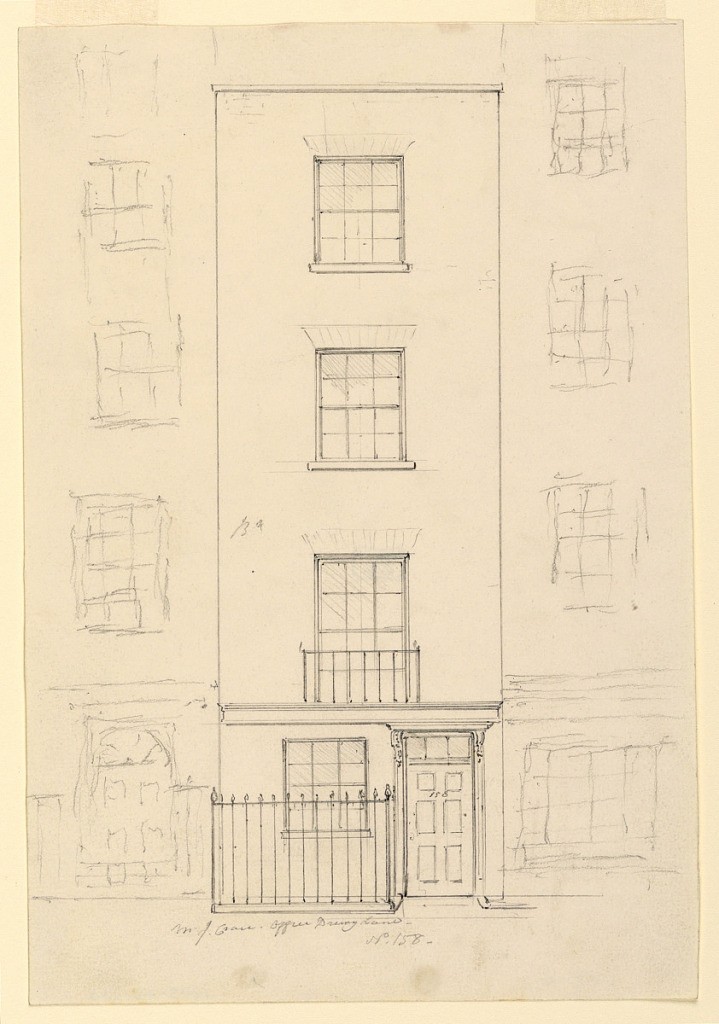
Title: Facade of Frederick Crace's Office
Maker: Frederick Crace, English, 1779–1859
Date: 1815–22
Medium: Graphite on white wove paper
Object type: Drawing
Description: Vertical rectangle. Facade of a four story building with one window on each floor, entrance door at right, iron fence at left.